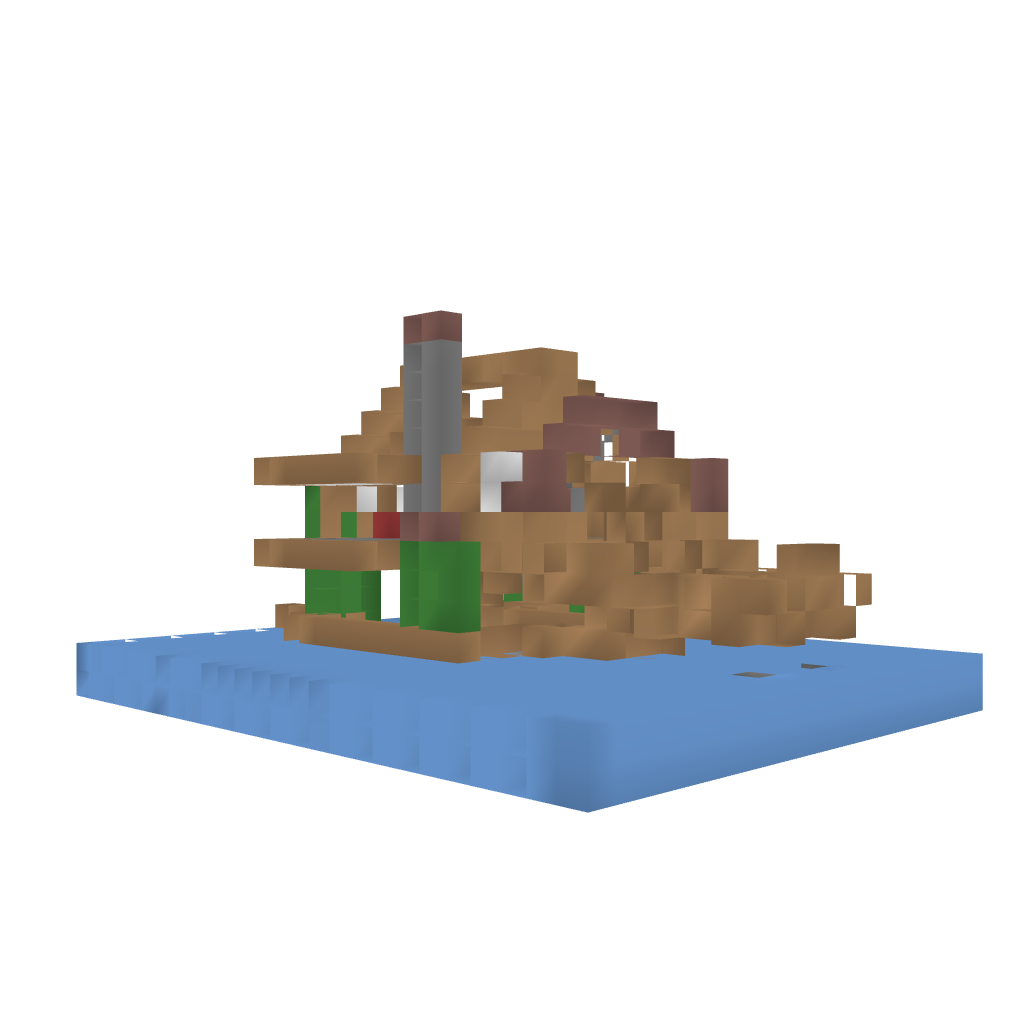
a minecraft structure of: Fish Shack bad low quality